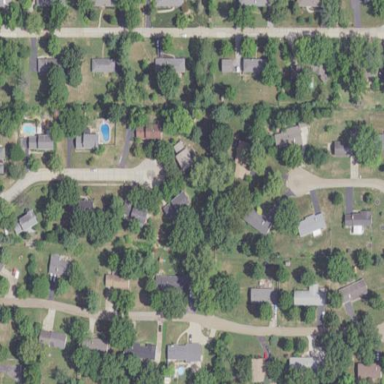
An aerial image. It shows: This residential area consists of single-family homes.